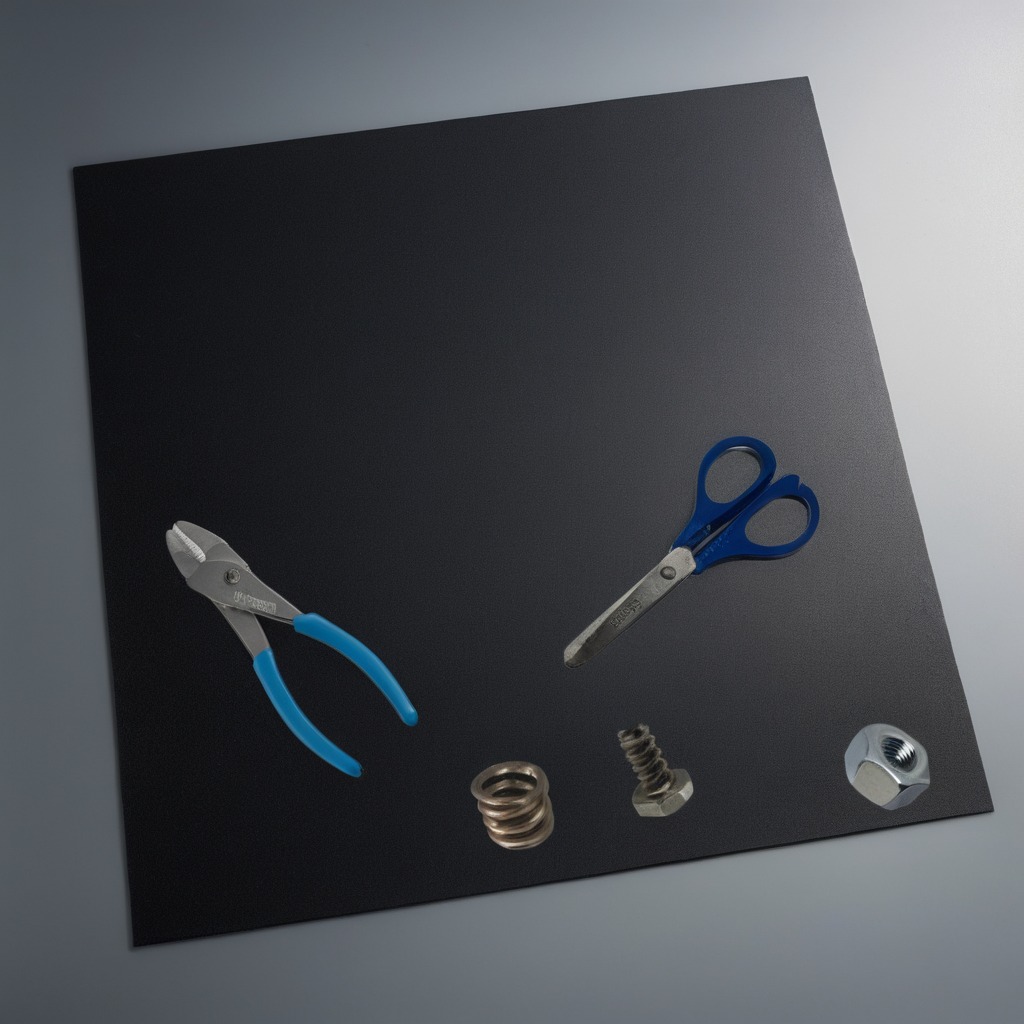
A metal machine screw, a pair of pliers, a coiled metal spring, a metal nut, and a pair of scissors are lying on the clean granite tabletop.